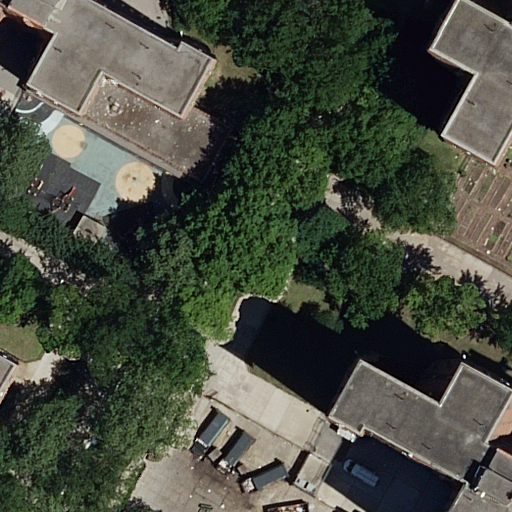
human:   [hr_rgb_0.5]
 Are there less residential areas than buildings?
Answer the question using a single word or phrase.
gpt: yes

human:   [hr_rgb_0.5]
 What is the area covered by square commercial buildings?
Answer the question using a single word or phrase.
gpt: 0m2

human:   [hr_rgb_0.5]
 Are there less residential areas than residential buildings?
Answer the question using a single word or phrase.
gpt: yes

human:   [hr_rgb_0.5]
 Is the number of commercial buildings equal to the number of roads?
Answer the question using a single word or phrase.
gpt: no

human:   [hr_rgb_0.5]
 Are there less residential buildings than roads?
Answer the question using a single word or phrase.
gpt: yes

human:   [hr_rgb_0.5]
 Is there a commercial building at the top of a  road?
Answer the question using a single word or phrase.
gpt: no

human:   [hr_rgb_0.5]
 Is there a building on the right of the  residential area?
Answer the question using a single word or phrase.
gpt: no

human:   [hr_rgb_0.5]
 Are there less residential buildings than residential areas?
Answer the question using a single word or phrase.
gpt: no

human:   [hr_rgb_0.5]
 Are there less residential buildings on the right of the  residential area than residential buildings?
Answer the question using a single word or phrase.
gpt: yes

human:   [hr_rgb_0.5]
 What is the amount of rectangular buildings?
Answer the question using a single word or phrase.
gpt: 1

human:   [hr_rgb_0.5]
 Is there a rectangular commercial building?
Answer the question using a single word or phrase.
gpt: no

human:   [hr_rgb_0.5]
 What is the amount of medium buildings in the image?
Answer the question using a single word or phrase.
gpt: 3

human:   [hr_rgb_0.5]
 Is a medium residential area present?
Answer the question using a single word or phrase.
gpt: no

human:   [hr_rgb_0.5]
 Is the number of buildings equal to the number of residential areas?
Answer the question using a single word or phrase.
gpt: no

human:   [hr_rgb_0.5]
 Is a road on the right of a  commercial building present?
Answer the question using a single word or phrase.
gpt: no

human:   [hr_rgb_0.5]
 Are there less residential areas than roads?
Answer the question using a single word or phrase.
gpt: yes

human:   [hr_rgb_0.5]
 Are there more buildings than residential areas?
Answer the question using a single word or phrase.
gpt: yes

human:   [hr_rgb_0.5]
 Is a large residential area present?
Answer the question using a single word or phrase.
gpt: yes

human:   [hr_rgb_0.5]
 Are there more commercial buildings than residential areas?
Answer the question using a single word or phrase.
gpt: no

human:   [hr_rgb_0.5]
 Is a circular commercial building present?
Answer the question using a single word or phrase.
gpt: no

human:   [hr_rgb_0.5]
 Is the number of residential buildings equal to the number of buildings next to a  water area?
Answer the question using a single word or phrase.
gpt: no

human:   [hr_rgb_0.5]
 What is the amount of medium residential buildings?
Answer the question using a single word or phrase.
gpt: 3

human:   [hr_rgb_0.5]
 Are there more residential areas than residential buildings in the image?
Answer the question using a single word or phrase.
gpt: no

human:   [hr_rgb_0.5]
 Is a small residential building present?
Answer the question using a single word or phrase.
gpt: no

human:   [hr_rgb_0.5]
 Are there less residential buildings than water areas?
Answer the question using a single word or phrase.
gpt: no

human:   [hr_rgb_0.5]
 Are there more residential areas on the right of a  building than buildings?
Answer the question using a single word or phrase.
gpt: no

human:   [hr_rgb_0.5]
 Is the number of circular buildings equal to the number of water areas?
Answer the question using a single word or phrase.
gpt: yes

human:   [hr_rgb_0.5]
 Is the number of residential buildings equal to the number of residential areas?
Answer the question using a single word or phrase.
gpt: no

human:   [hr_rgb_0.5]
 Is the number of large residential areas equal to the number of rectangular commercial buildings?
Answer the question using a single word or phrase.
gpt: no

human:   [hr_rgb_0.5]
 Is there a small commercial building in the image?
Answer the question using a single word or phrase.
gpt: no

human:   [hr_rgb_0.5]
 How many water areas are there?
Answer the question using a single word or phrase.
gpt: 0

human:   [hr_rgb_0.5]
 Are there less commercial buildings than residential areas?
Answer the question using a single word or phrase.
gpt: yes

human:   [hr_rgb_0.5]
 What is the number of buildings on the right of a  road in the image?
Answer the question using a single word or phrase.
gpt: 2

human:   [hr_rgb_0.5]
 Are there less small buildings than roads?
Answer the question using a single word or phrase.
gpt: yes

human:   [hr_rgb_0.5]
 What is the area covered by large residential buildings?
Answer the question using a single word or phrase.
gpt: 1227m2

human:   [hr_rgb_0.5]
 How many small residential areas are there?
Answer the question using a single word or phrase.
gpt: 0